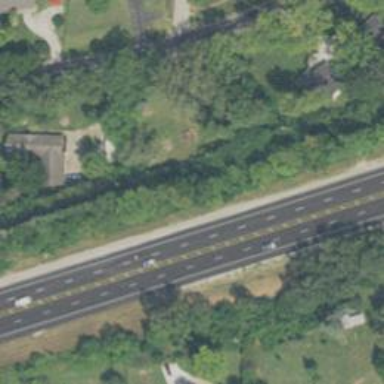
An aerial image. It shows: Primary highway that functions as expressway.